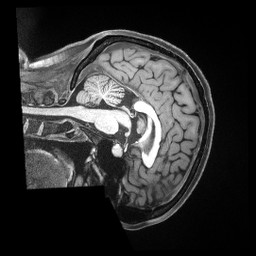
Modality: T1w
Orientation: sagittal
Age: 29
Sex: female
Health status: ill
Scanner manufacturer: siemens
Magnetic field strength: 3 T
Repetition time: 2.5 s
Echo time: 0.00181 s